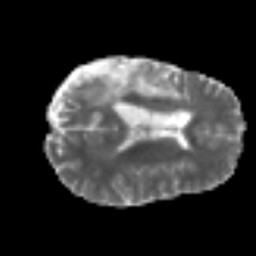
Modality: MD
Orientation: axial
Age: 43
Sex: male
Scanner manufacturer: siemens
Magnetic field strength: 3 T
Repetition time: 6.1 s
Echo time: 0.101 s